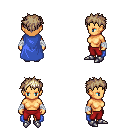
a pixel art fantasy rpg character, female body template, human, tanned skin, blue cape, red pants, white blonde bedhead hairstyle, white cloth bandages, metal boots, four views (front, back, left, right), 2x2 character sprite sheet, small pixel art, hard edges, no anti-aliasing